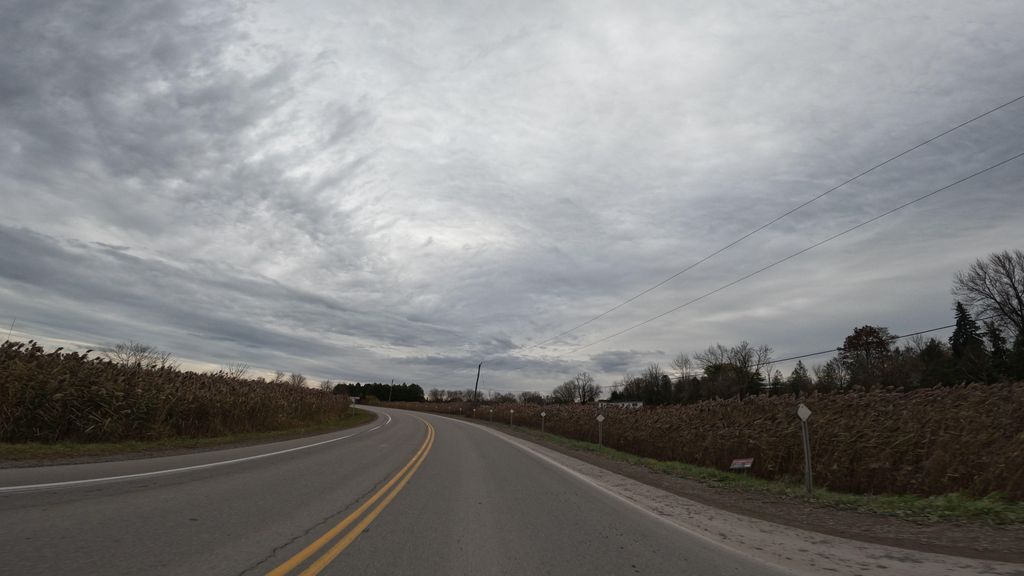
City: hamilton